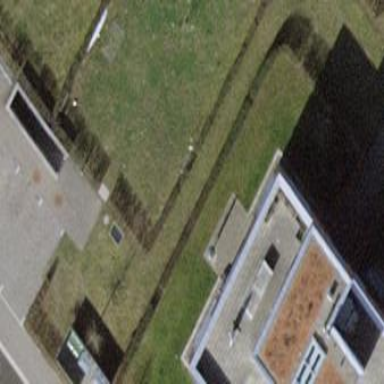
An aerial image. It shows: Gabled building.